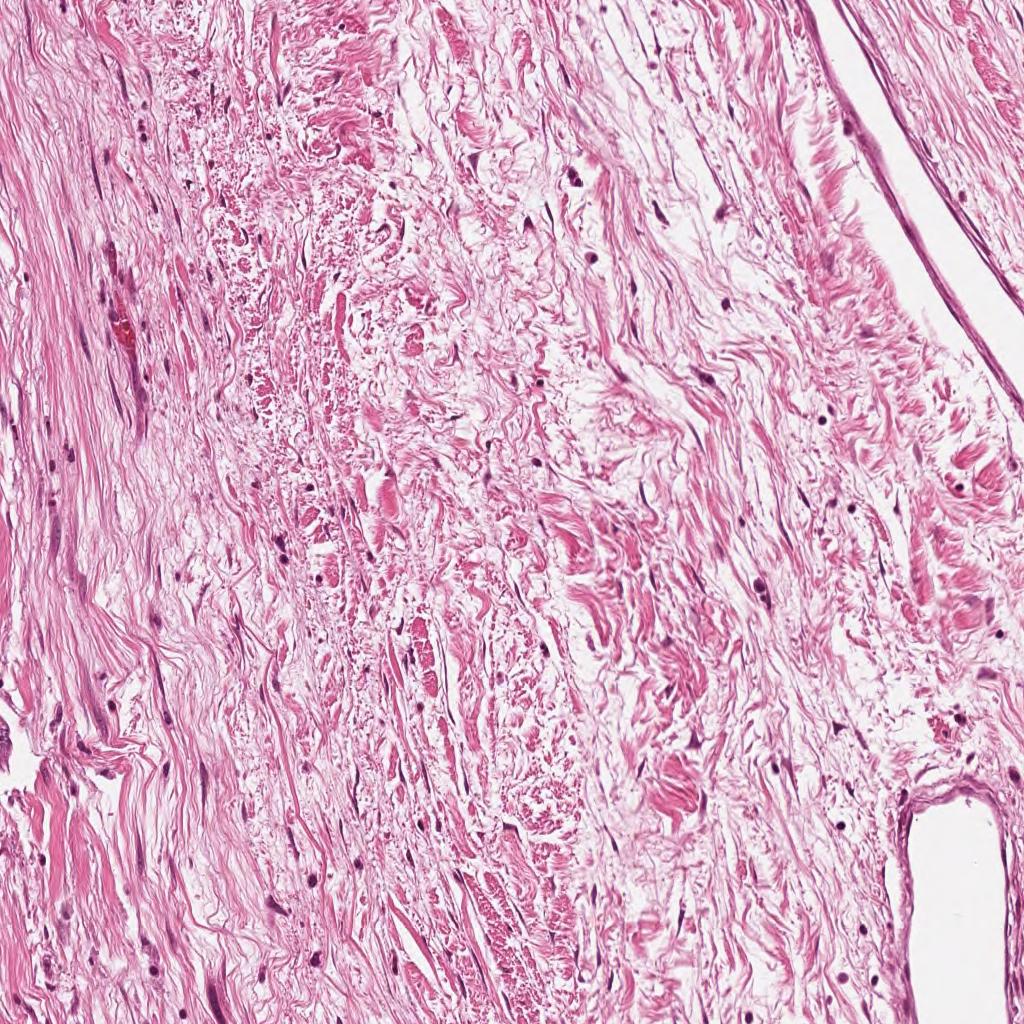
Label: Non-Tumor